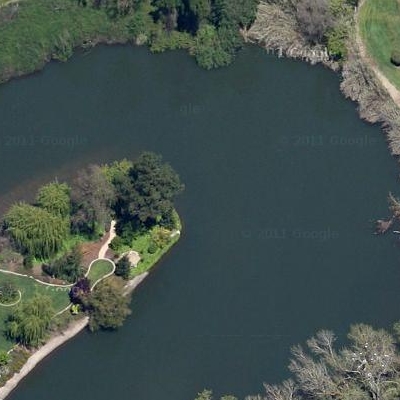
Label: dRiverLake